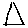
Label: triangle